Question: I'm making a project for osx and I need to add multiple NSTextfields to a custom view (NSView) programmatically. I don't know how to achieve this correctly.
This is what I need to do:

I know how to create the NSTextfiedls and how to add them to the NSView, but i dont know how to config them to show like in the image and set them any constraints in code. I'm using autolayout.
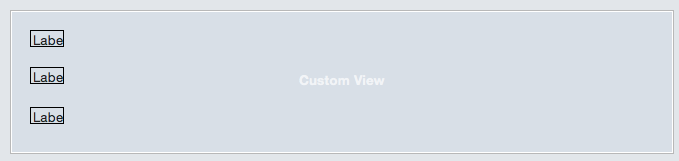
Answer: Have a look at using the 'NSStackView' class to hold your text fields. For simple set-ups - like the one in your screenshot - this class does the auto-layout work for you.

To help you get to grips with it, Apple provide a sample demo called <URL> .
---
The screenshot below is from a program which added a stack view instance to an otherwise empty window in Interface Builder.

The text fields were added with the following code:
'''
// AppDelegate has a stackView outlet
for each in 0...2 {
var f = NSTextField()
f.translatesAutoresizingMaskIntoConstraints = false
stackView.addView(f, inGravity:.Top)
}
'''